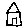
Label: house